Interaction volume radius: 5 \u00c5
Interaction volume height: 10 \u00c5
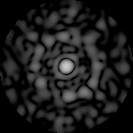
Disorder parameter: 0.8514